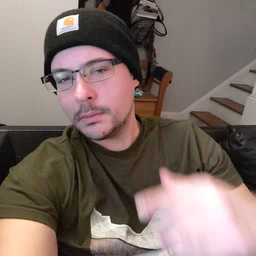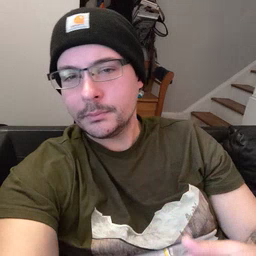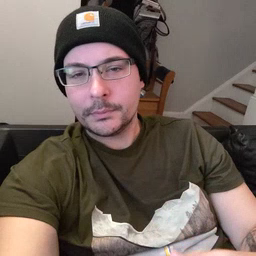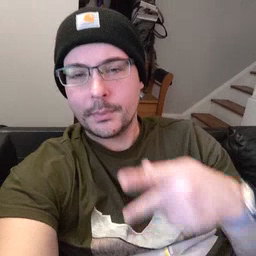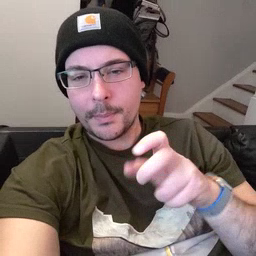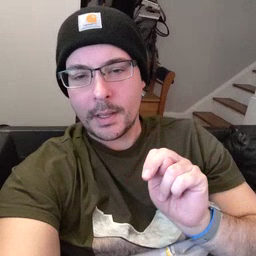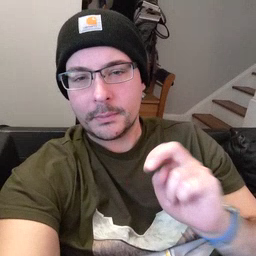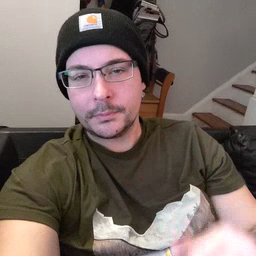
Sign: pen